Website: lowes
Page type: review-order
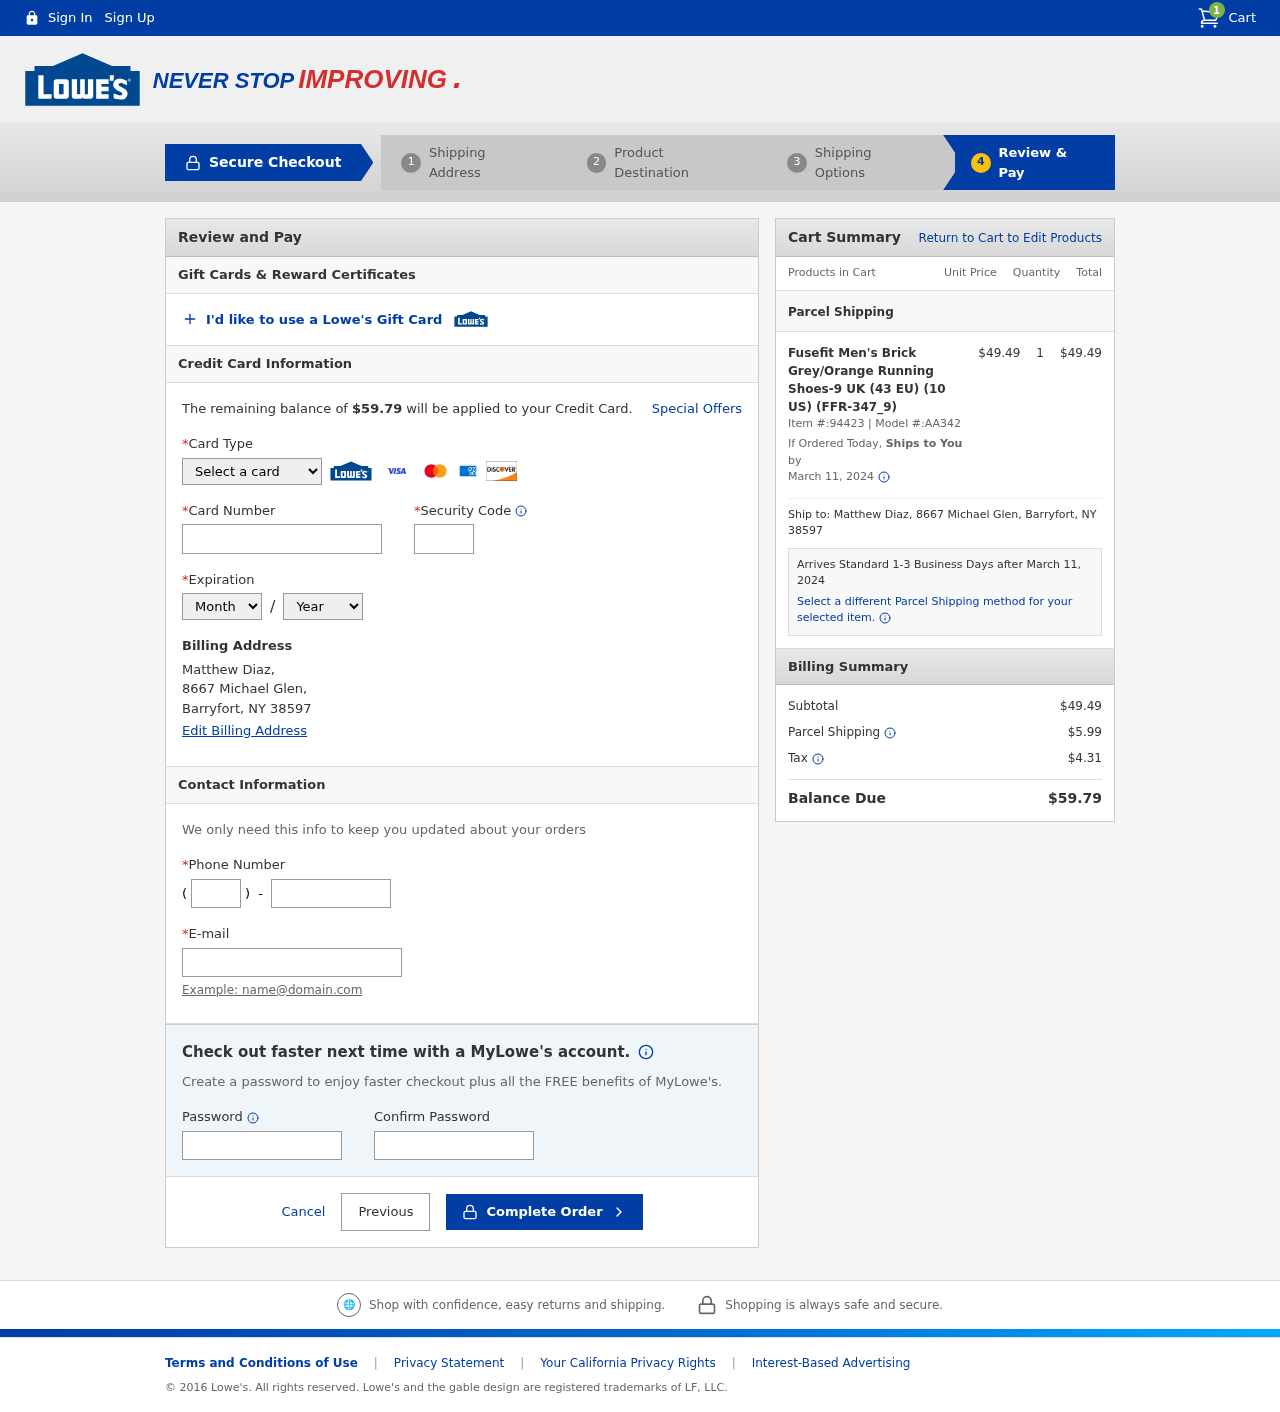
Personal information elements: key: PII_CARD_CVV
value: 720
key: PII_CARD_EXPIRY_MONTH
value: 09
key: PII_CARD_EXPIRY_YEAR
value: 27
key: PII_CARD_NUMBER
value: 5286 3281 5960 2746
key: PII_CARD_TYPE
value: Mastercard
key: PII_CITY
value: Barryfort
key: PII_EMAIL
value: matthewdiaz@gmail.com
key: PII_FULLNAME
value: Matthew Diaz,
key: PII_PHONE
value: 6722959287
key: PII_PHONE_AREA
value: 672
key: PII_POSTCODE
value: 38597
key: PII_STATE_ABBR
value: NY
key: PII_STREET
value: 8667 Michael Glen
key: PII_STREET
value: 8667 Michael Glen,
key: PII_FULLNAME2
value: Matthew Diaz
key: PII_POSTCODE_FULL
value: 38597
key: PII_CITY_STATE
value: Barryfort, NY
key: PII_CITY_STATE_ZIP
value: Barryfort, NY 38597
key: PII_POSTCODE_NUMERIC
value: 38597
Product elements: key: PRODUCT1_NAME
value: Fusefit Men's Brick Grey/Orange Running Shoes-9 UK (43 EU) (10 US) (FFR-347_9)
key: PRODUCT1_PRICE
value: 49.49
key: PRODUCT1_QUANTITY
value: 1
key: PRODUCT1_ITEM_NUMBER
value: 94423
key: PRODUCT1_MODEL_NUMBER
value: AA342
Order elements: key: ORDER_NUM_ITEMS
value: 1
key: ORDER_TOTAL
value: $59.79
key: ORDER_SHIPPING_DATE
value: March 11, 2024
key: ORDER_SUBTOTAL
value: $49.49
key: ORDER_SHIPPING_DATE2
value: March 11, 2024
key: ORDER_SUBTOTAL2
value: $49.49
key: ORDER_SHIPPING_COST
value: $5.99
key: ORDER_TAX
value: $4.31